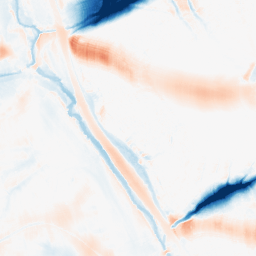
Category: morphological
Decomposition family: morphological_ellipse
Decomposition parameters: operation: average
width: 50
height: 30
Upsampling method: bicubic
Upsampling parameters: scale: 2
Upsampling scale: 2